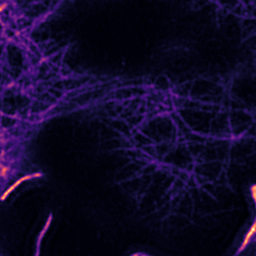
Label: Super-resolution F-actin image